Interaction volume radius: 5 \u00c5
Interaction volume height: 15 \u00c5
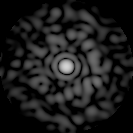
Disorder parameter: 0.7939